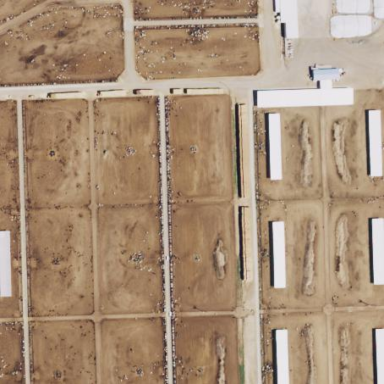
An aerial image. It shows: Feedlot in farmyard.